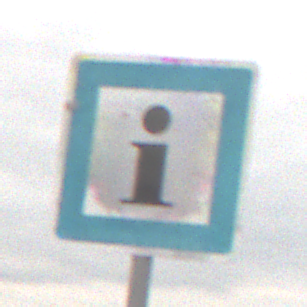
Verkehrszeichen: Informationsstelle
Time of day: MorningAfternoon
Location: Outdoor (Nature)
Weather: Overcast
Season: NotSpecified
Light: Natural